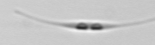
Label: Cylindrotheca